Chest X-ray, PA view. Patient: 26 years old, sex M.
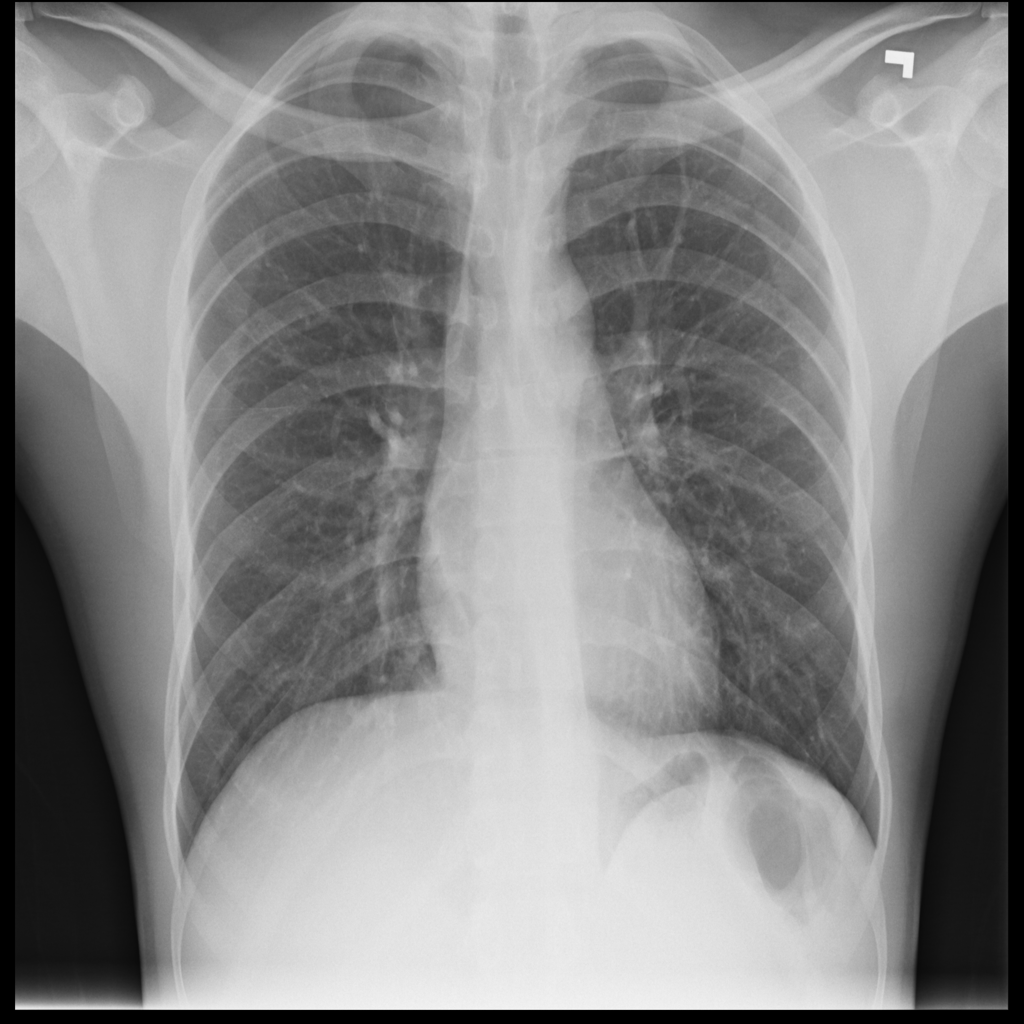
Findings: No Finding